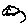
Label: cloud